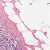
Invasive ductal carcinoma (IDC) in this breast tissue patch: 0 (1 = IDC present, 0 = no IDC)